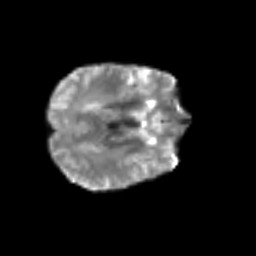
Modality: T2w
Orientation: axial
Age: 76
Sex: female
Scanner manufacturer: siemens
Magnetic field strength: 3 T
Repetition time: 6.1 s
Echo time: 0.101 s